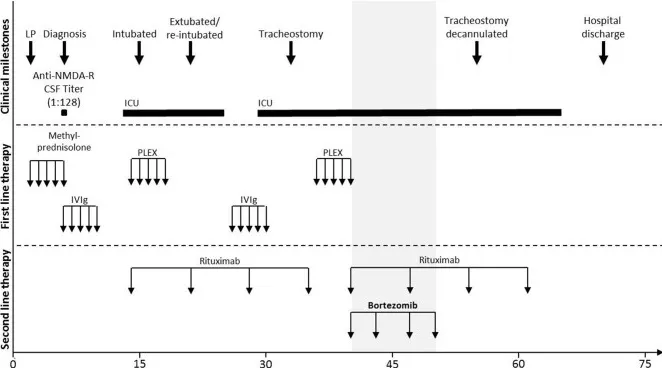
Clinical milestones and treatment course of the illustrative case. Schematic representation of the clinical course and the treatment divided into three vertical categories (dotted line): clinical milestones, first-line immunotherapy, and second-line immunotherapy. The X-axis indicates the day of hospitalization, and the gray area indicates the time of bortezomib administration. Anti-NMDA-R, anti-N-methyl-D-aspartate receptor; CSF, cerebrospinal fluid; ICU, intensive care unit; IVIg, intravenous immunoglobulin; LP, lumbar puncture; PLEX, plasma exchange.
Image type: chart (chart)